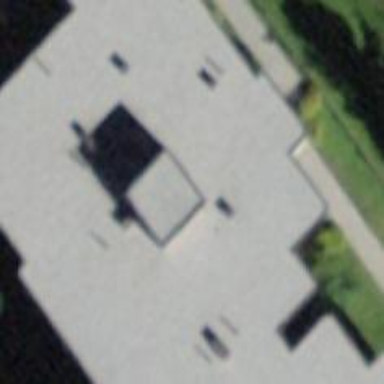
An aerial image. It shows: Building with flat roof.